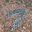
Label: 7